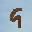
Label: 9